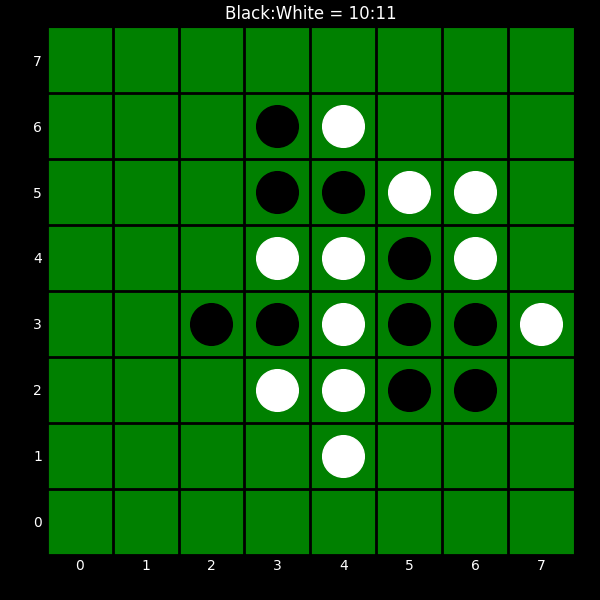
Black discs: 10
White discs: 11